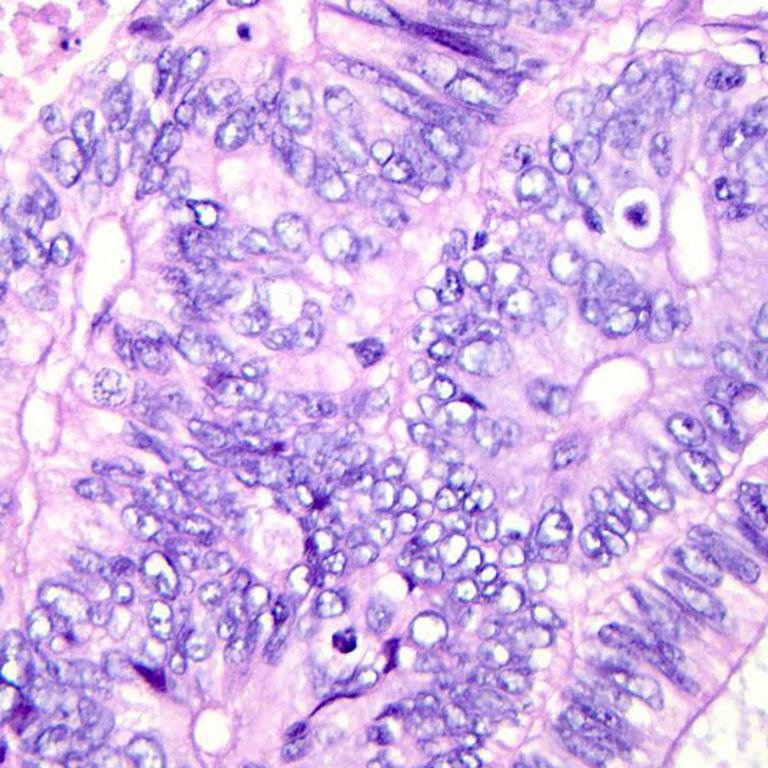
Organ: colon
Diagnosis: adenocarcinomas